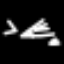
Label: angel